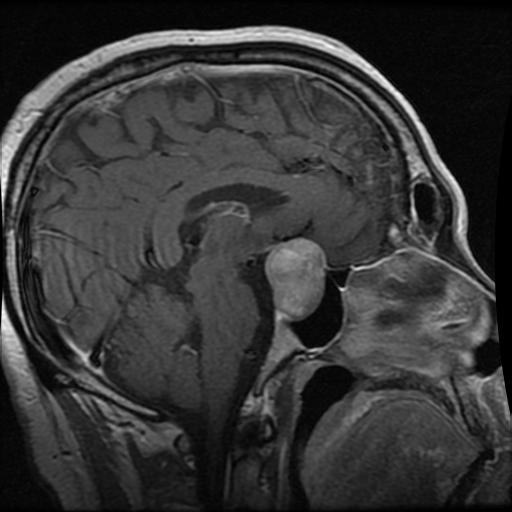
Label: pituitary